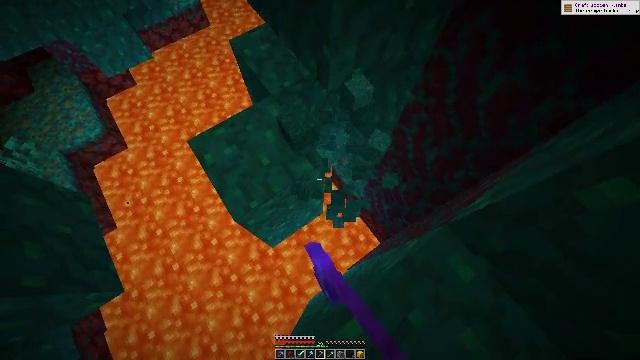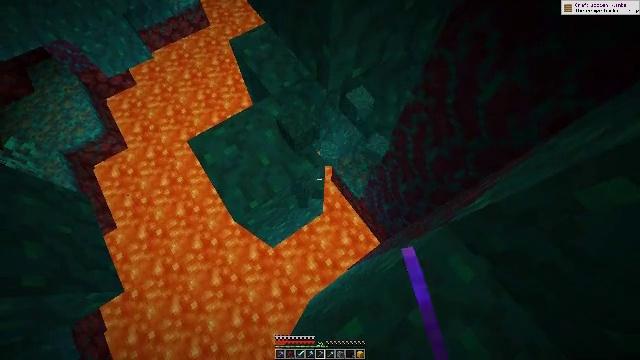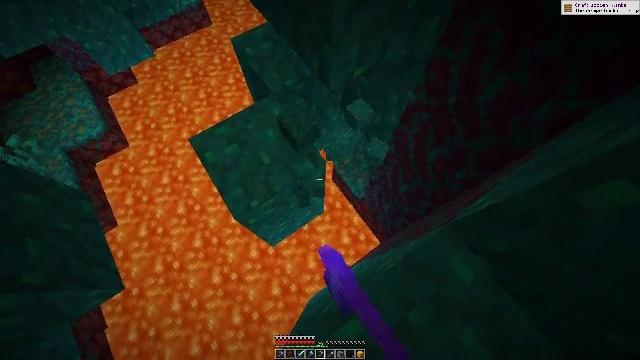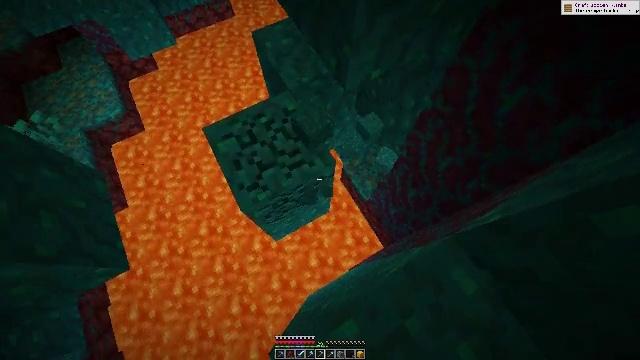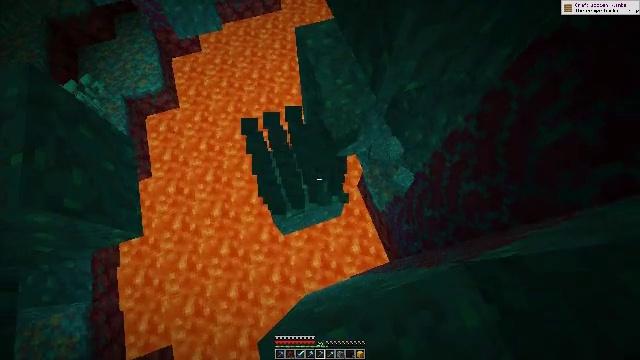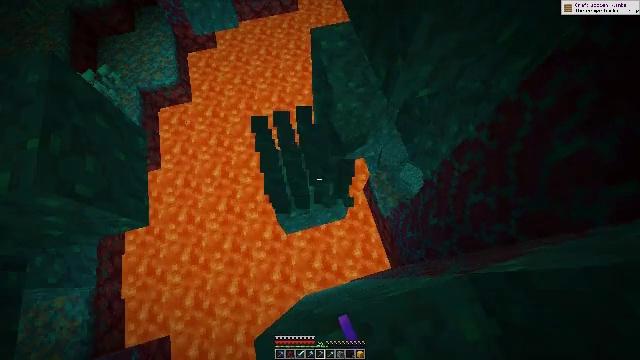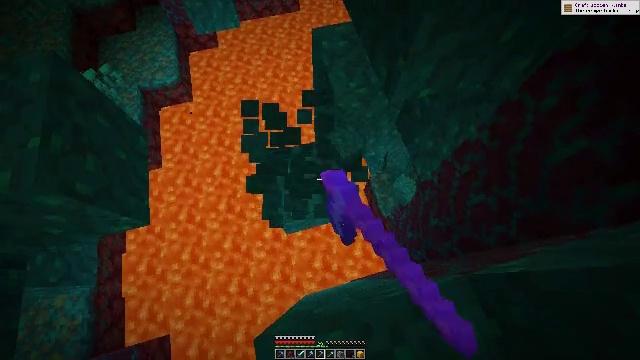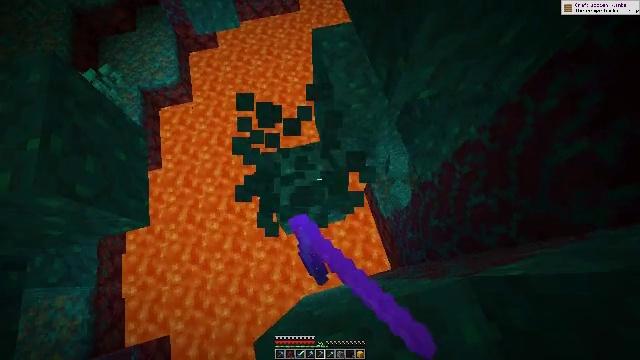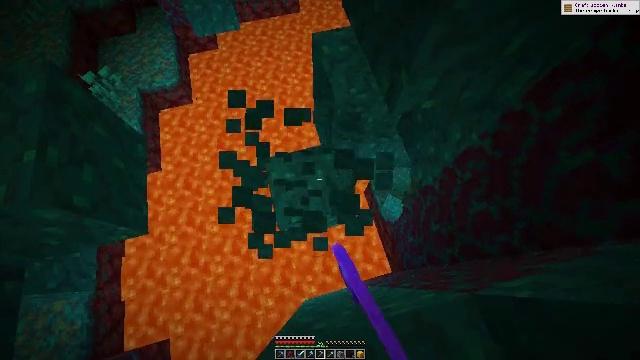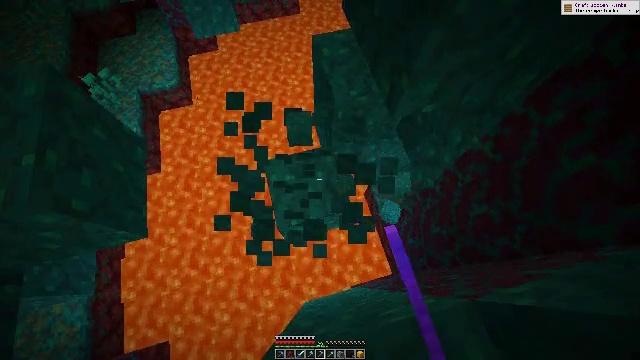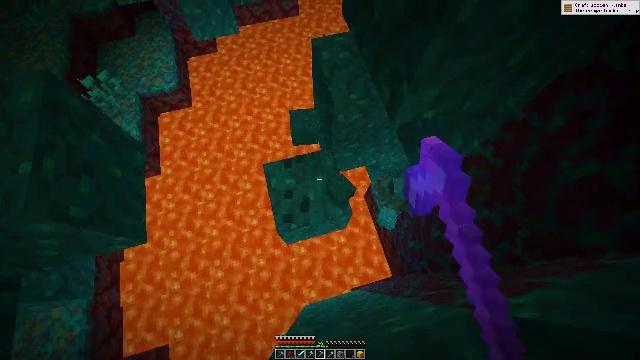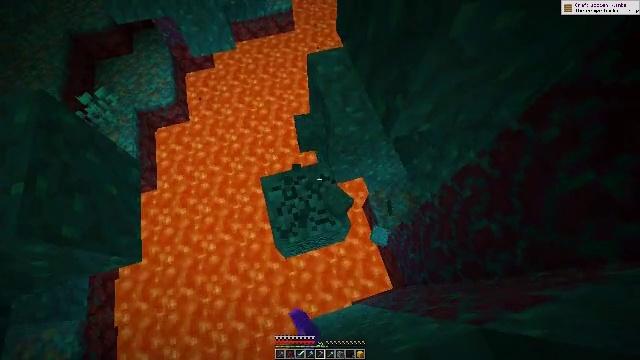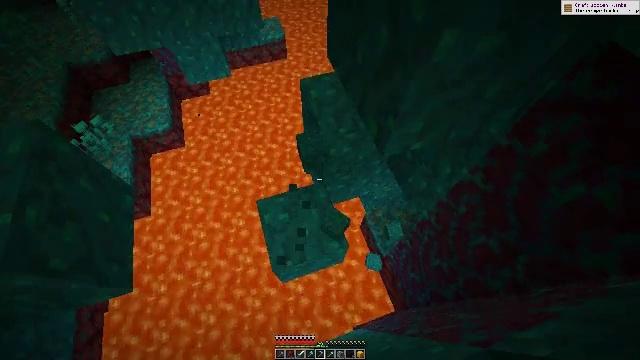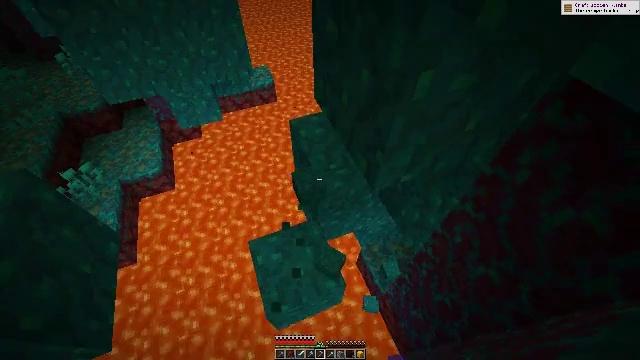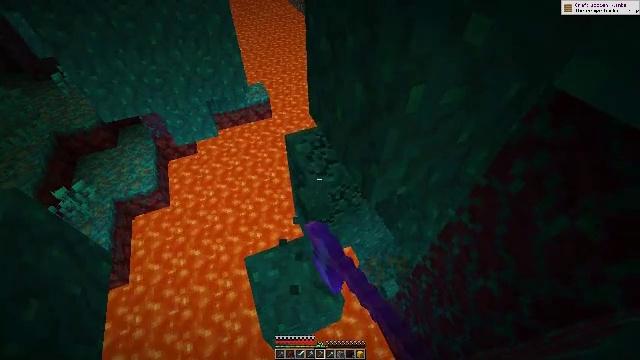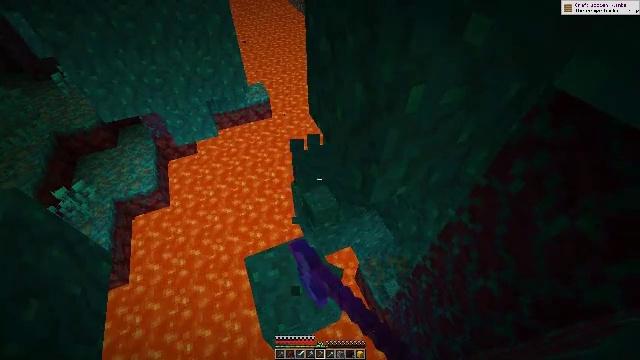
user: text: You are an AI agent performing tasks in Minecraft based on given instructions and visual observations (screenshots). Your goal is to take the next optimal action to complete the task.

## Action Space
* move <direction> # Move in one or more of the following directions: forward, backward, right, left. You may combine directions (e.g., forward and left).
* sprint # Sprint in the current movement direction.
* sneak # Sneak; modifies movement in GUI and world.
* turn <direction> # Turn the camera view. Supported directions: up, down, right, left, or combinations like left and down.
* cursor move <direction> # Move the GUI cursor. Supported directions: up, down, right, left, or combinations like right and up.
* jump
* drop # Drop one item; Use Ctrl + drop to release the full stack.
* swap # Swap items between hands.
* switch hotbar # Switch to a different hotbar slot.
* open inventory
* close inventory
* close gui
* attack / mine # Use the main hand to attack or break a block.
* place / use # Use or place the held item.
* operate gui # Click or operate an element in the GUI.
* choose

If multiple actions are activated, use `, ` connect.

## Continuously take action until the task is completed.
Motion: motion action
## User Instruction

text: Collect warped wart block.
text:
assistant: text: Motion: sneak, attack / mine
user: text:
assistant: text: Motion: sneak, attack / mine
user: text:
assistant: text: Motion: sneak, turn left, attack / mine
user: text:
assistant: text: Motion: sneak, turn left, attack / mine
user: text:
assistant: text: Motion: sneak, turn left, attack / mine
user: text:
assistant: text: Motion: sneak, attack / mine
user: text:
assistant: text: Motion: move forward, sneak, attack / mine
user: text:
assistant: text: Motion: move forward, sneak, attack / mine
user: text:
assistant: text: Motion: move forward, sneak, attack / mine
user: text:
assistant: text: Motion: sneak, attack / mine
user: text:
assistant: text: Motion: sneak, turn right and up, attack / mine
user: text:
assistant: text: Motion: sneak, turn right and up, attack / mine
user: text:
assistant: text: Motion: sneak, turn right and up, attack / mine
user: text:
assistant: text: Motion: sneak, turn right and up, attack / mine
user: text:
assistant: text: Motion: sneak, attack / mine
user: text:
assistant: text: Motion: sneak, attack / mine
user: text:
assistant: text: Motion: sneak, attack / mine
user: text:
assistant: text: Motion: sneak, attack / mine
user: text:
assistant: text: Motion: sneak, attack / mine
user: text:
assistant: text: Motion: sneak, attack / mine
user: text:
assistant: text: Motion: sneak, attack / mine
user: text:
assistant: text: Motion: sneak, turn down, attack / mine
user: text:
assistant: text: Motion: sneak, turn left and down, attack / mine
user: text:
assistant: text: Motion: sneak, turn left and down, attack / mine
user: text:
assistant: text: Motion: sneak, attack / mine
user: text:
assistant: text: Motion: sneak, attack / mine
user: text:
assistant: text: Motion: sneak, attack / mine
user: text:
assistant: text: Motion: sneak, attack / mine
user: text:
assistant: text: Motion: sneak, turn up, attack / mine
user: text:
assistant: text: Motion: sneak, turn up, attack / mine